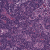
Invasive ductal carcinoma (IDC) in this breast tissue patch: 0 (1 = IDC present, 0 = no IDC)